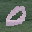
Label: 0